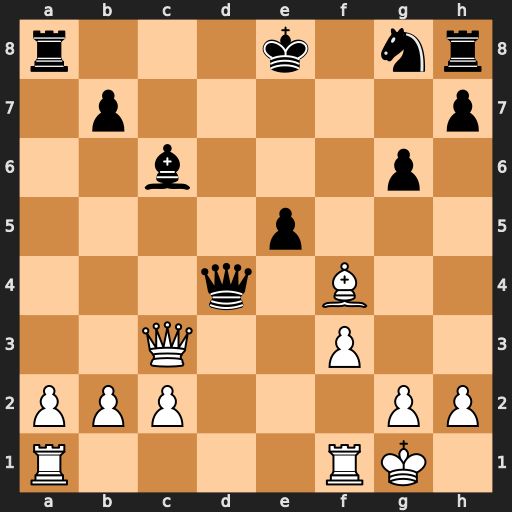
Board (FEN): r3k1nr/1p5p/2b3p1/4p3/3q1B2/2Q2P2/PPP3PP/R4RK1
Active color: w
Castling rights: kq
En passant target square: -
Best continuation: Qxd4 exd4 Be5 Nf6 Bxf6